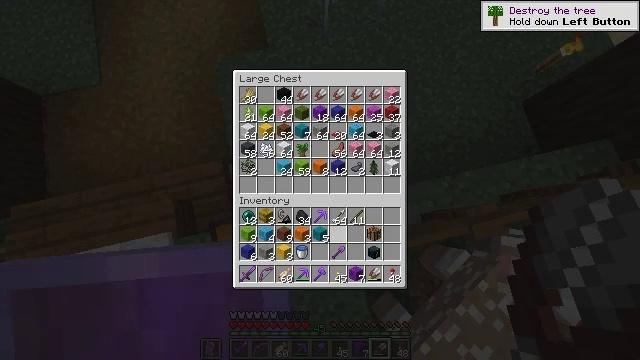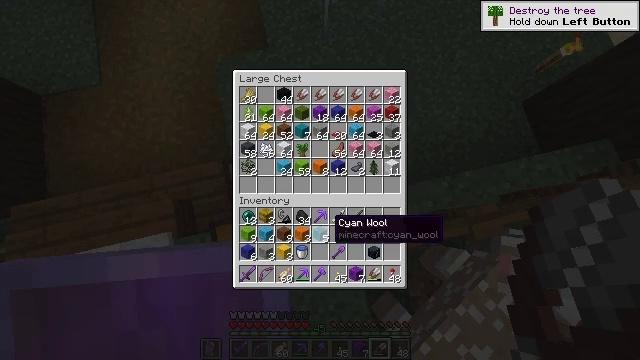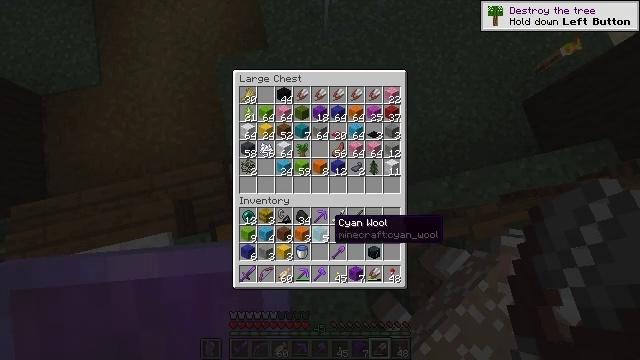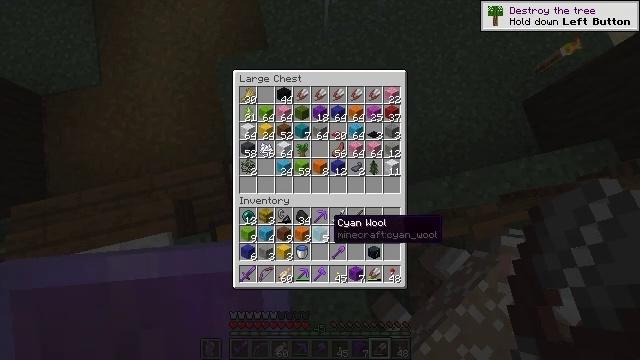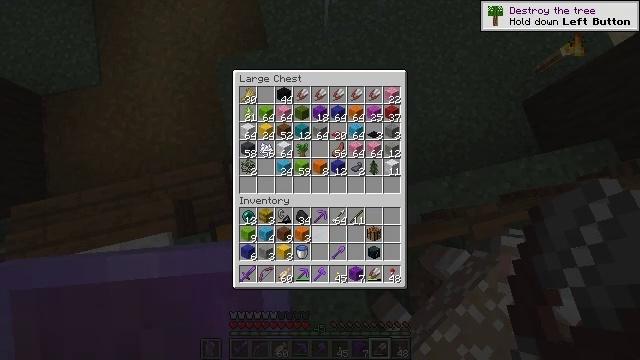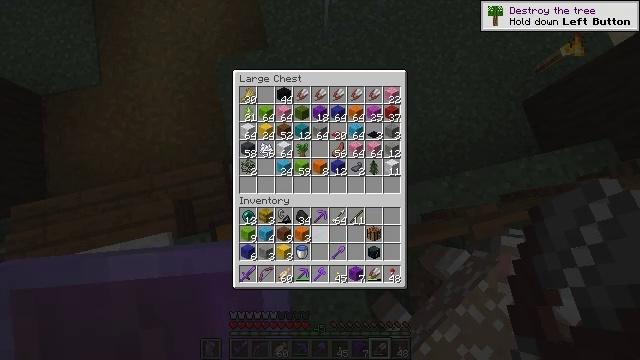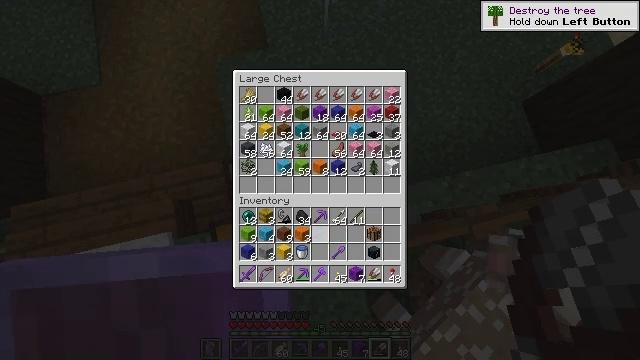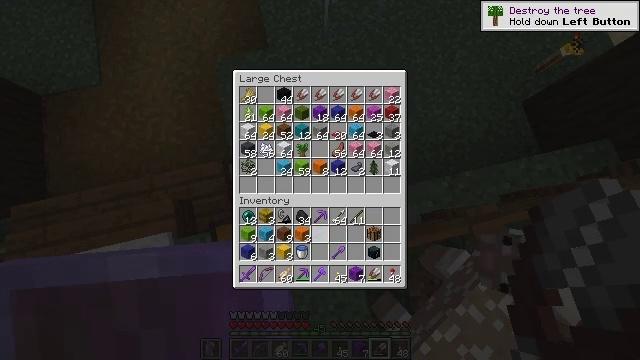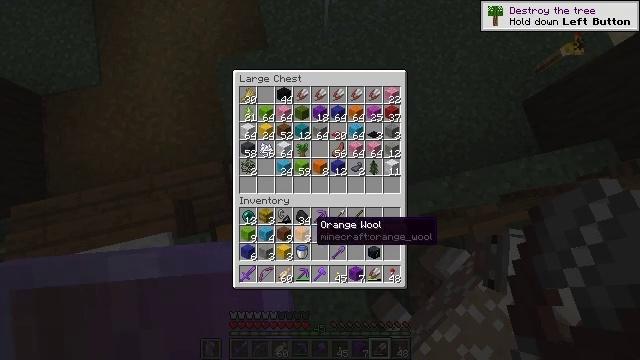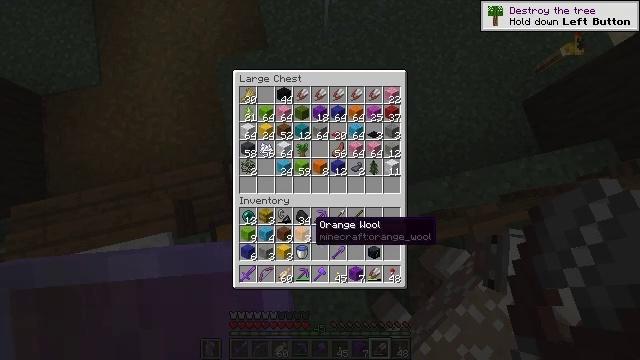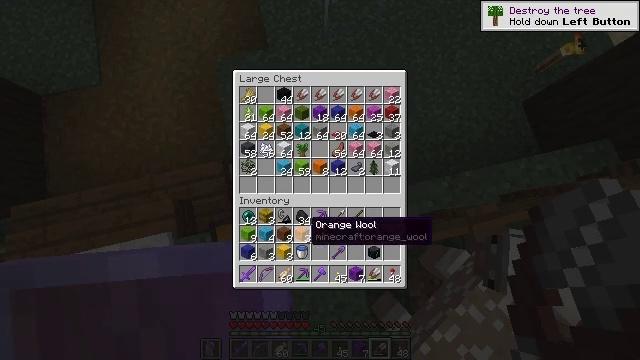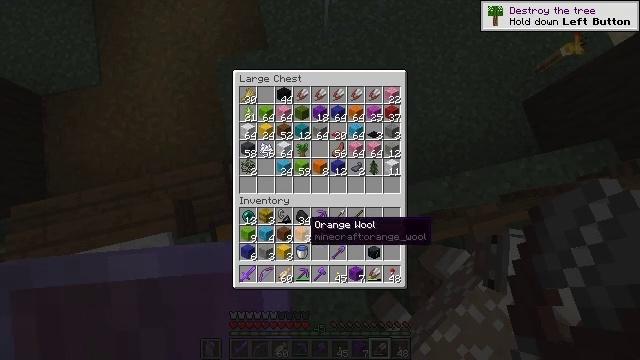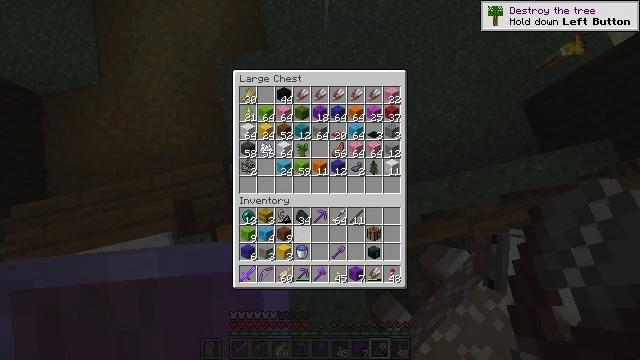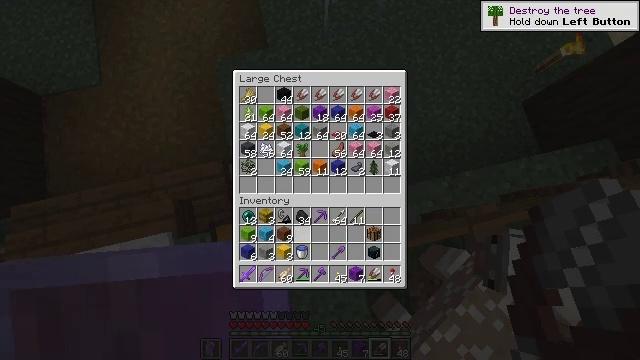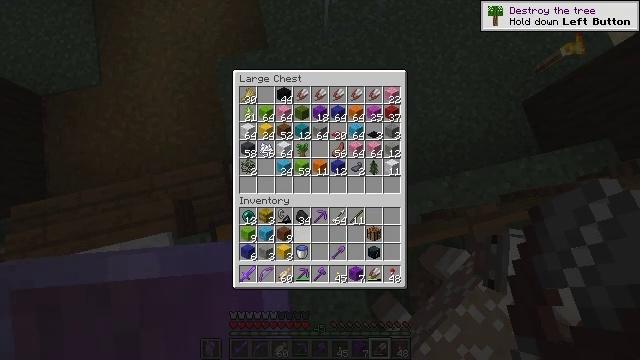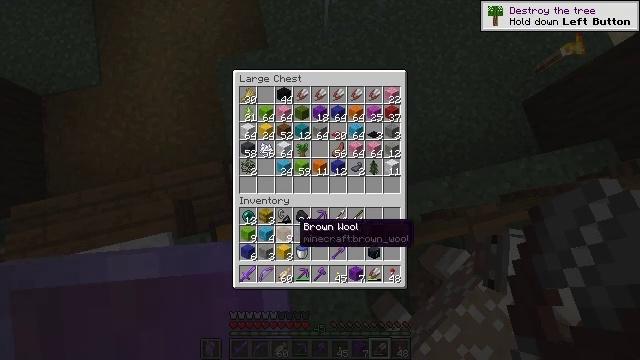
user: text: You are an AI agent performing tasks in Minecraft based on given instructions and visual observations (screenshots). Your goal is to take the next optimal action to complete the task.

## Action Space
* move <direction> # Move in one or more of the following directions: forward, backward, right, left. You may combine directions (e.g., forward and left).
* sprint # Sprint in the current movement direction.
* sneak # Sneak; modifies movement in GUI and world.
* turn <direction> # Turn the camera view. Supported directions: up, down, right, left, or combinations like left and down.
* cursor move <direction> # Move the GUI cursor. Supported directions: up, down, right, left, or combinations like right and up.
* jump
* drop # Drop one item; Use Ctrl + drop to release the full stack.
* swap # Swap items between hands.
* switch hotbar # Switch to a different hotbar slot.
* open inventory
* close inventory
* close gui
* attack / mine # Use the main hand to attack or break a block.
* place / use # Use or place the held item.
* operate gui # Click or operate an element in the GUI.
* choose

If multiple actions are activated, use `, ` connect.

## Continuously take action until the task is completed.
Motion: motion action
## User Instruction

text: Gather the light blue shulker box by attacking it.
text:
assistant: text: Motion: sneak
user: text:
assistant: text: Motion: sneak
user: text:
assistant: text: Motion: sneak
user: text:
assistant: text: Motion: sneak, attack / mine
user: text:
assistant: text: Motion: sneak, attack / mine
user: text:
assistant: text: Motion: sneak, attack / mine
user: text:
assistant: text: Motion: sneak
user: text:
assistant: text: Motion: sneak
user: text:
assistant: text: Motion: sneak
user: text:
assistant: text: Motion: sneak
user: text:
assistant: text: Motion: sneak
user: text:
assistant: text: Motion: sneak, attack / mine
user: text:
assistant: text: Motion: sneak, attack / mine
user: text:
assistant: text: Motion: sneak, attack / mine
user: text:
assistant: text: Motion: sneak
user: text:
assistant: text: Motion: sneak
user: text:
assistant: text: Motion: sneak
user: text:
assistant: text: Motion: sneak
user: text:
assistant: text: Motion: sneak
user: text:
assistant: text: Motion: sneak
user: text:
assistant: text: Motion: sneak
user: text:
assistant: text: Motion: sneak
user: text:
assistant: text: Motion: sneak
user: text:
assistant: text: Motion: sneak, attack / mine
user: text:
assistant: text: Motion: sneak, attack / mine
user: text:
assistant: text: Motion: sneak
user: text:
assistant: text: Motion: sneak
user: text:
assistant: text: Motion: sneak
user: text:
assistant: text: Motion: sneak
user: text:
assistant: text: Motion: sneak